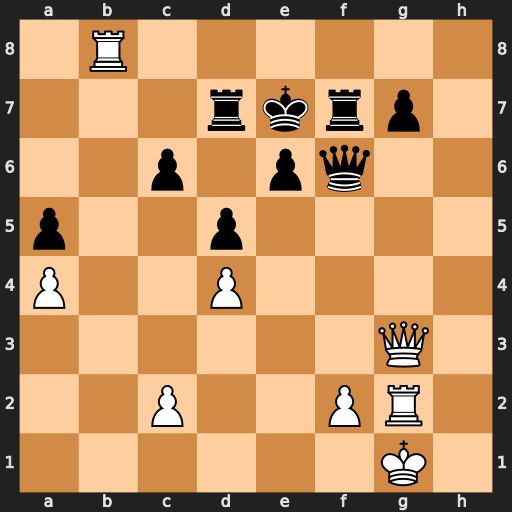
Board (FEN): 1R6/3rkrp1/2p1pq2/p2p4/P2P4/6Q1/2P2PR1/6K1
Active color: w
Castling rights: -
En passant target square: -
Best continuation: Qa3+ Rd6 Rb7+